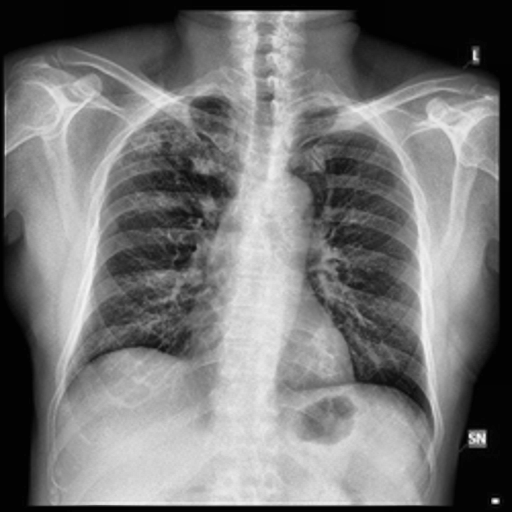
Finding: TUBERCULOSIS